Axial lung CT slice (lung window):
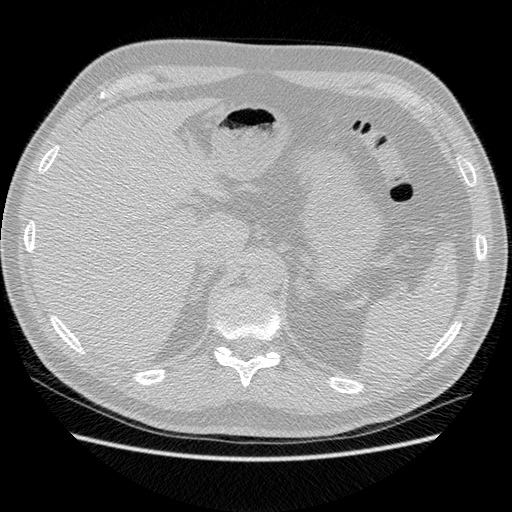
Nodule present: no